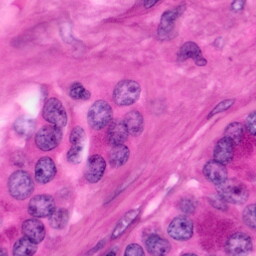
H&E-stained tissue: Pancreatic